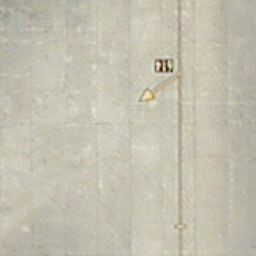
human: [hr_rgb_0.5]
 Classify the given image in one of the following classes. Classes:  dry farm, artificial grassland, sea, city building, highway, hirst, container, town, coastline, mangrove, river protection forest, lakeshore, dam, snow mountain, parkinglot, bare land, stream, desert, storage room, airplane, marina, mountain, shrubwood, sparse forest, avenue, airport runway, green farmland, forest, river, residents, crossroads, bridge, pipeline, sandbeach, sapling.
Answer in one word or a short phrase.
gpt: airport runway